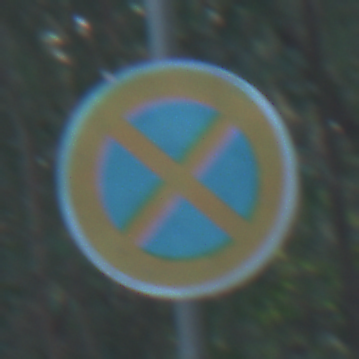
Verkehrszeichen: AbsolutesHalteverbot
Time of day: MorningAfternoon
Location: Outdoor (Nature)
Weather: Clear
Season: NotSpecified
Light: Natural